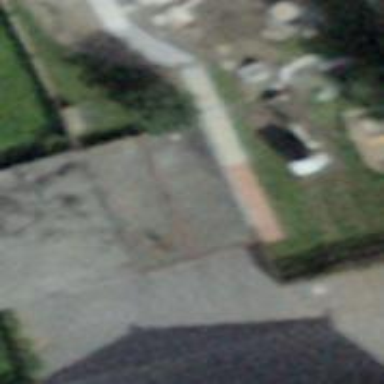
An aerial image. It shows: Garage building.